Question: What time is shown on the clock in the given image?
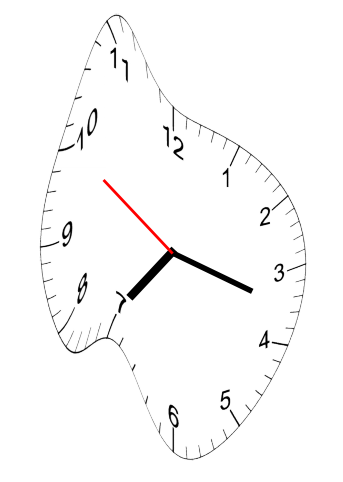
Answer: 07:17:50